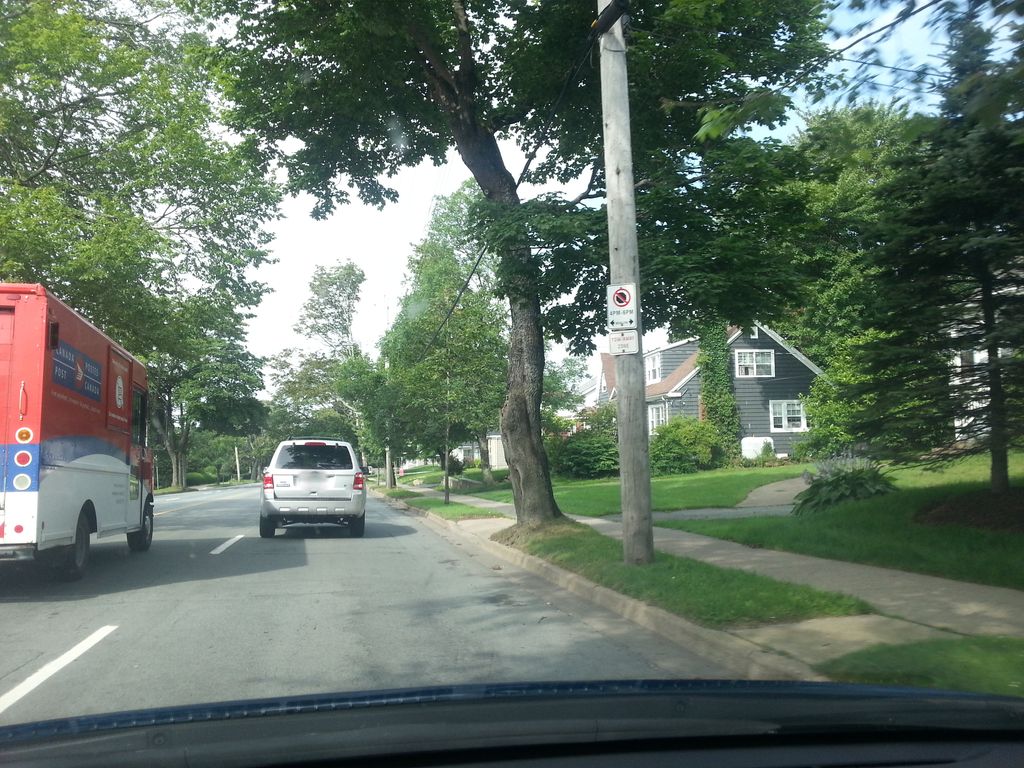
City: halifax